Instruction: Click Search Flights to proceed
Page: home
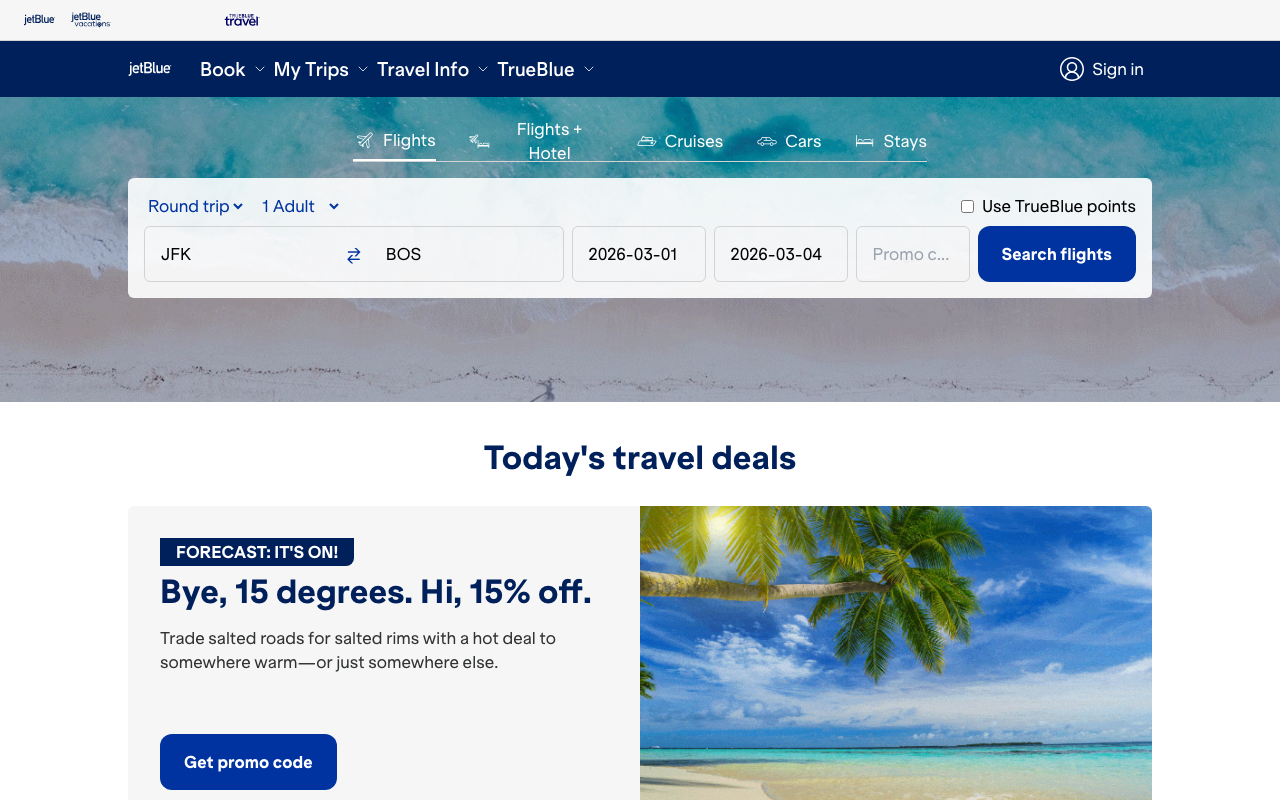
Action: click